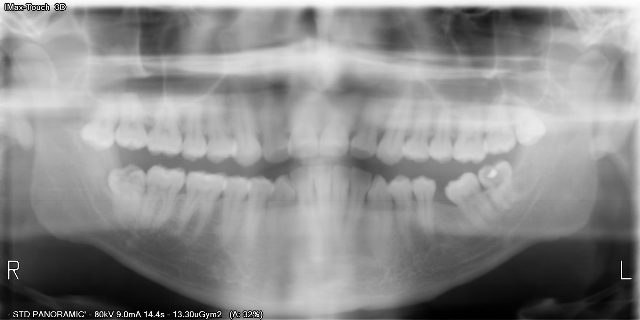
adult